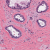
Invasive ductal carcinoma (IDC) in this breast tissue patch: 0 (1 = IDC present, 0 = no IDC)